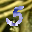
Label: 5